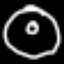
Label: donut